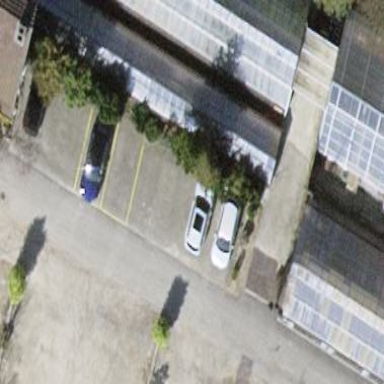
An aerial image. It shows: Greenhouse.